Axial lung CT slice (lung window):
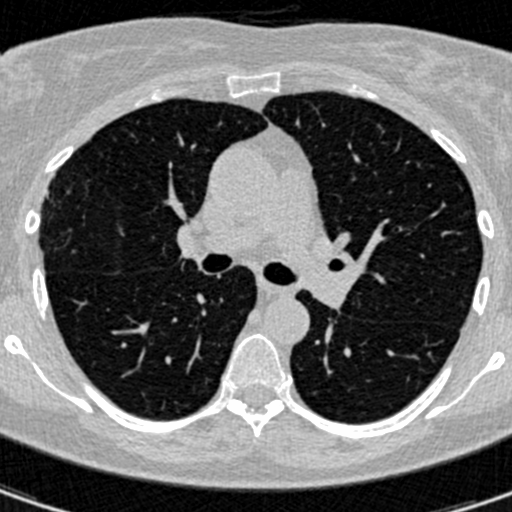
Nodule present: no